Aerial crown-view tile of a tropical tree (Barro Colorado Island, Panama), acquired 20250715:
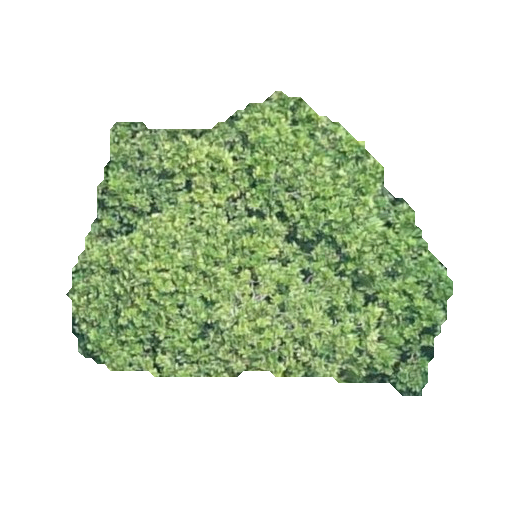
Species: Anacardium excelsum
GBIF accepted scientific name: Anacardium excelsum
Crown area: 123.892 m²